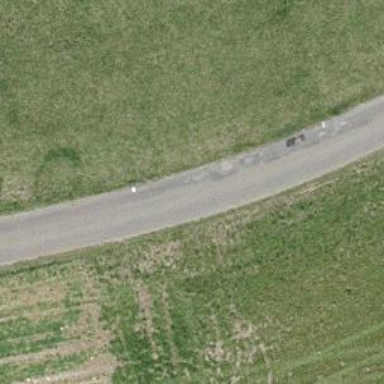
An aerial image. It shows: Well-maintained track road with grade 1 tracktype.